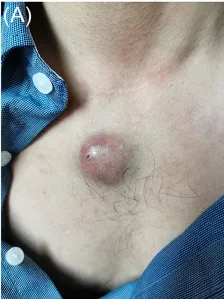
(A) A dark-red hard nodule of 3 cm * 3 cm * 2.5 cm in size was found on the anterior chest, with an opening at the edge.
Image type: medical_photograph (skin_photograph)